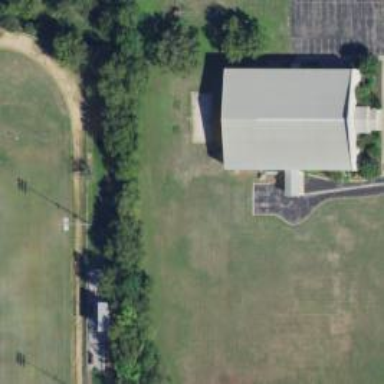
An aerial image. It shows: Building that serves as place of worship.